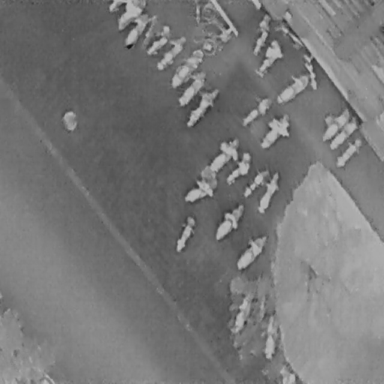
There are 30 Bicycles in the infrared image.